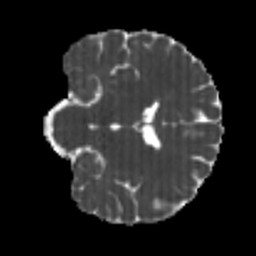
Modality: MD
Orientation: coronal
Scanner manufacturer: siemens
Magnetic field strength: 3 T
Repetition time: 4 s
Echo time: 0.0594 s